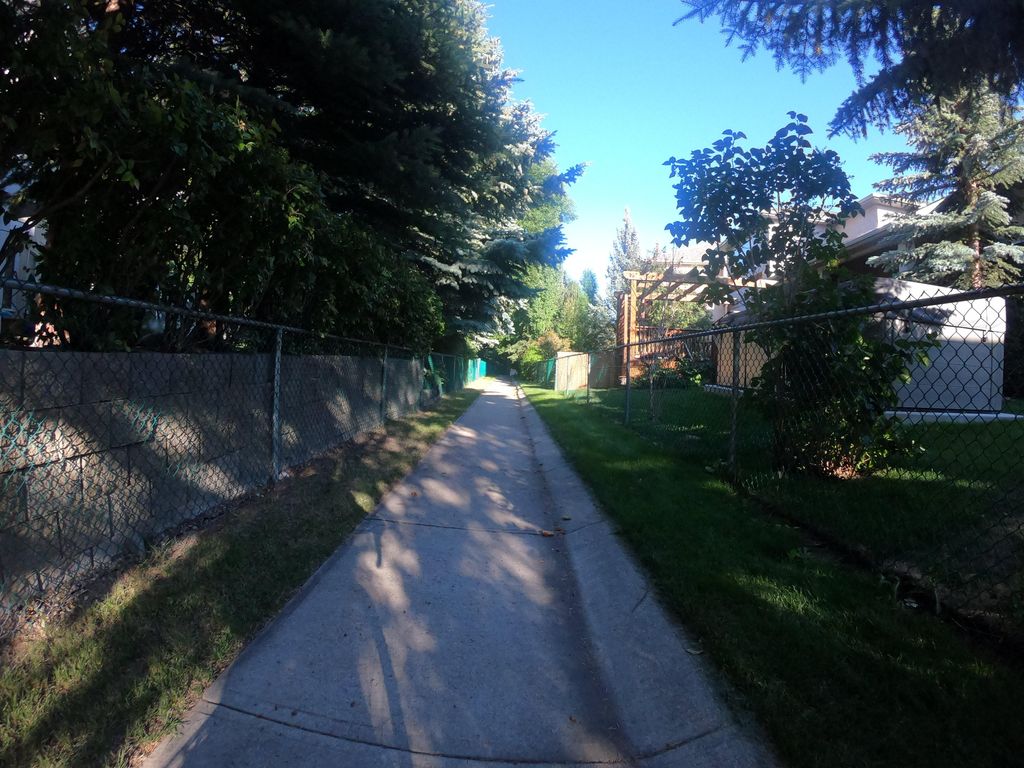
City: calgary